Interaction volume radius: 10 \u00c5
Interaction volume height: 10 \u00c5
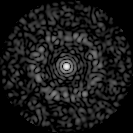
Disorder parameter: 0.8082